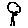
Label: tree